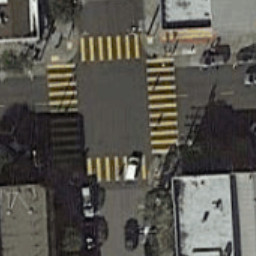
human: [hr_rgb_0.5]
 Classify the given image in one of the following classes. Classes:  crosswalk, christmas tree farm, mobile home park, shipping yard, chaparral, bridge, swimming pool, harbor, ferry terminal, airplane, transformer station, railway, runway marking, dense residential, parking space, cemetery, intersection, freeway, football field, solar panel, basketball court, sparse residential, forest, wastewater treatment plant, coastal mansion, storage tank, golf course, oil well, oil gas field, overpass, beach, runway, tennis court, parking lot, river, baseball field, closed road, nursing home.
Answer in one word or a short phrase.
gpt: crosswalk